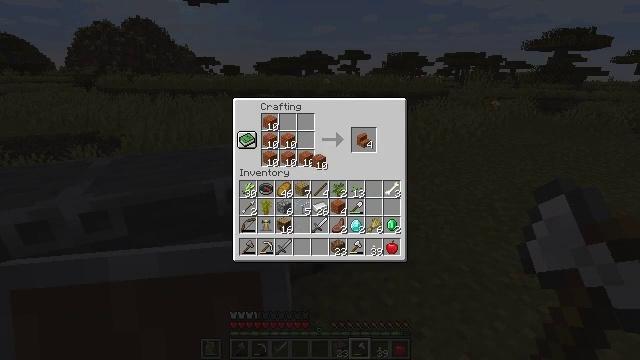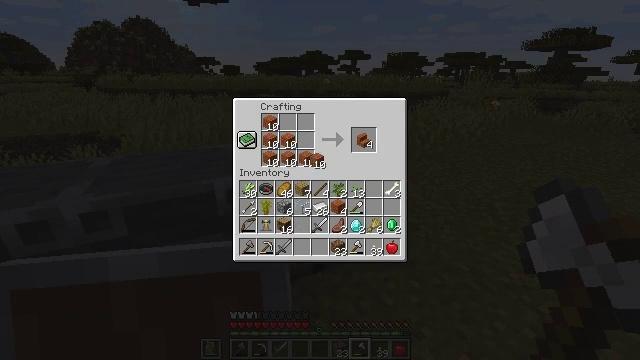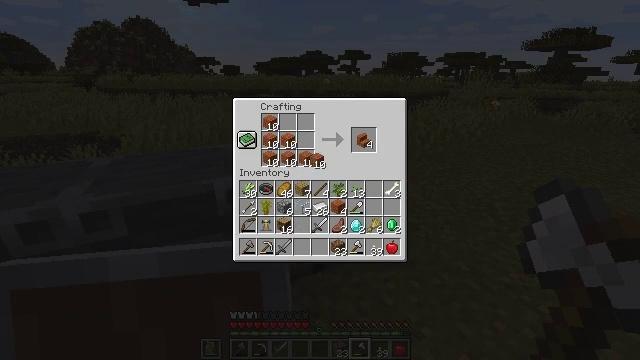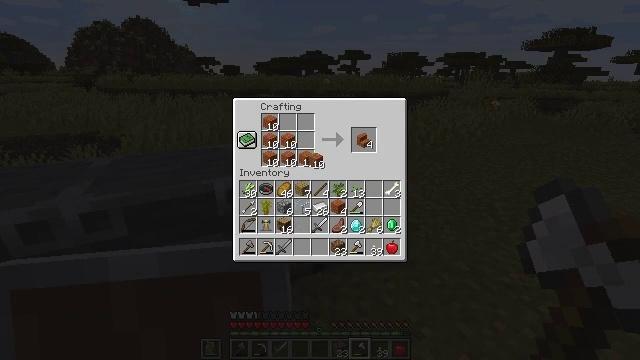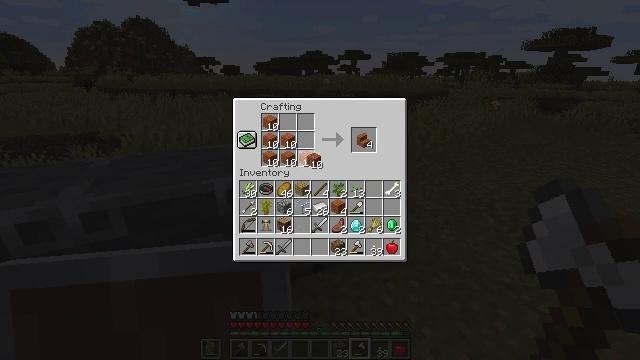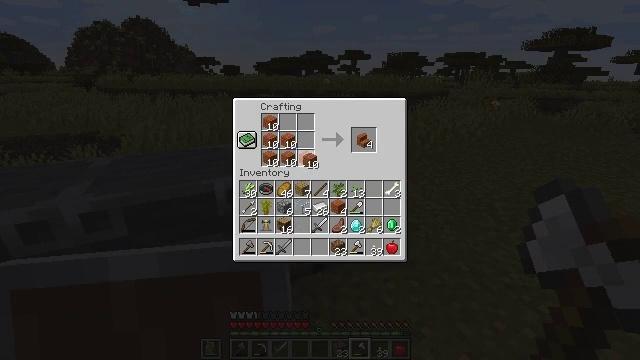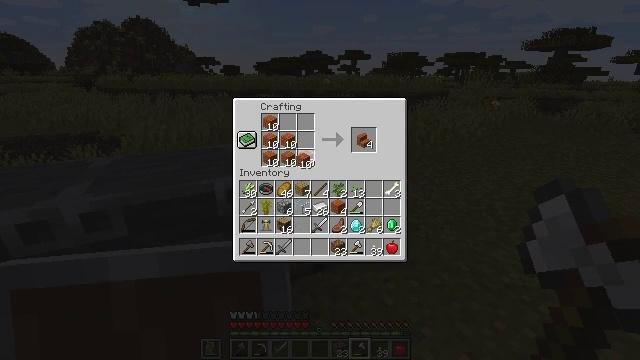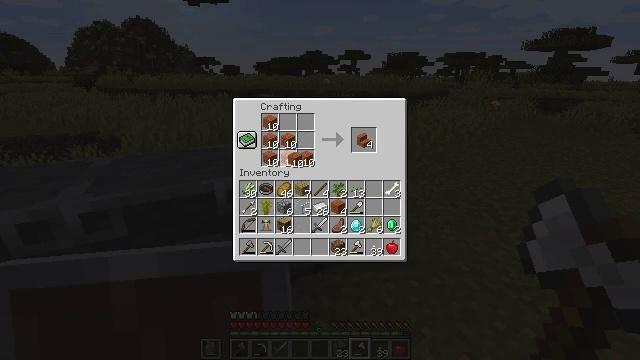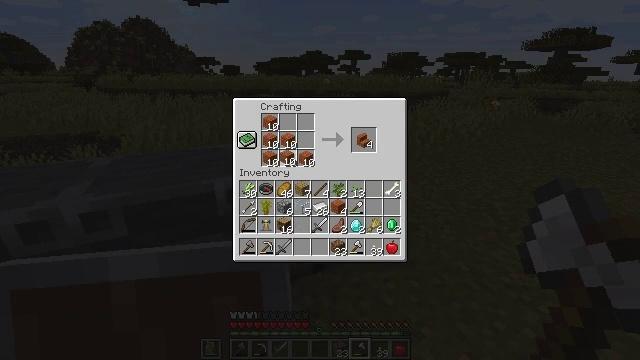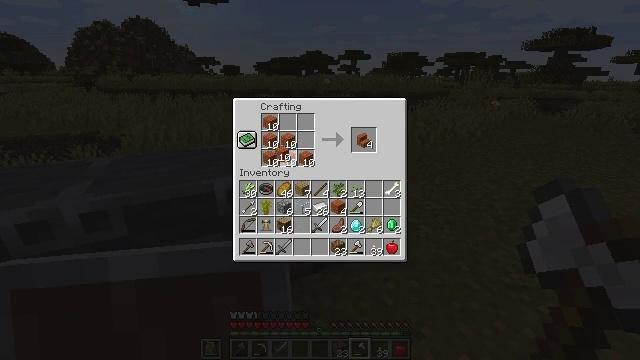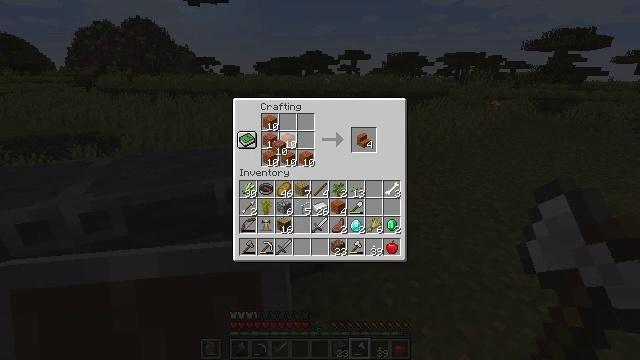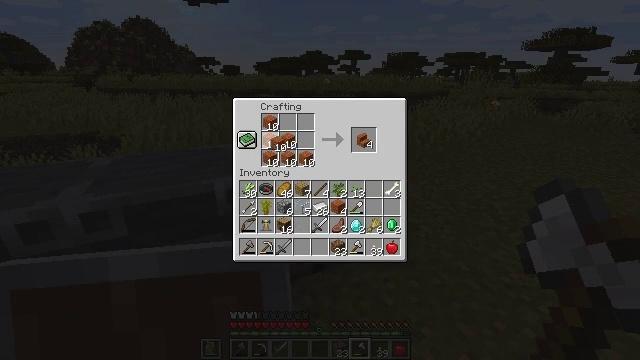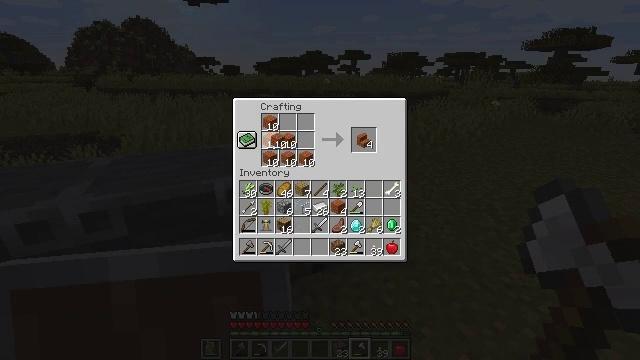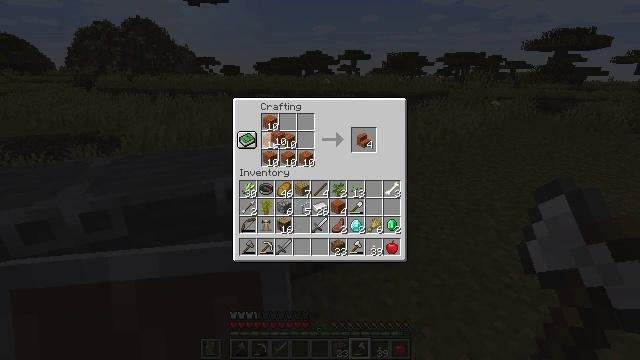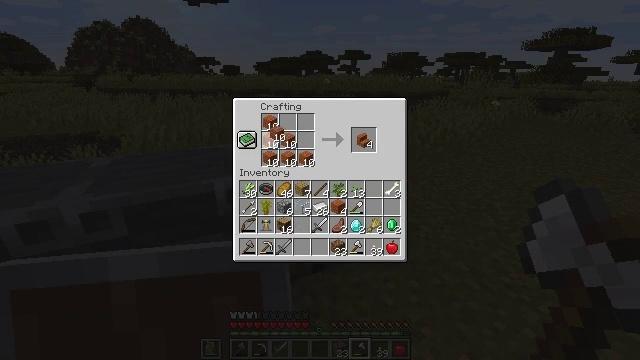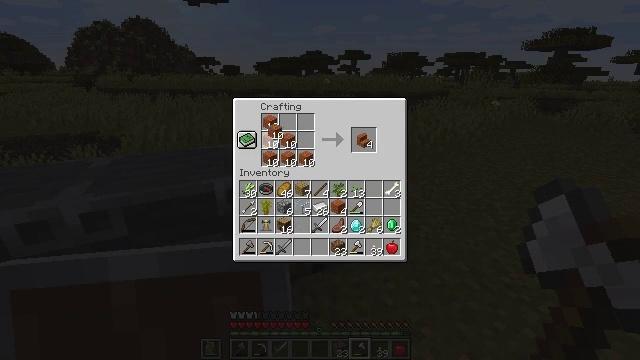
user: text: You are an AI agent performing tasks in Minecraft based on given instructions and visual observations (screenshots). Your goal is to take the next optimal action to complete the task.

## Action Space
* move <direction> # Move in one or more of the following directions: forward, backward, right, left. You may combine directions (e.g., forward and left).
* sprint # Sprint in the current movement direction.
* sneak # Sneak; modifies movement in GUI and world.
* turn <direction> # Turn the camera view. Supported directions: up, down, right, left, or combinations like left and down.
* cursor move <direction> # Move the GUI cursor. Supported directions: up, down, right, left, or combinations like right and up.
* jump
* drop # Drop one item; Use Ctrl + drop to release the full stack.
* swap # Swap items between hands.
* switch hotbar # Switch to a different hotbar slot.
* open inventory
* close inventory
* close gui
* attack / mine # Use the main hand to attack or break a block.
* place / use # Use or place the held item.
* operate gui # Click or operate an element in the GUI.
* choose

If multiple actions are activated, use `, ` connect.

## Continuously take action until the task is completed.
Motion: motion action
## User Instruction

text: Craft some acacia stairs.
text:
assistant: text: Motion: no_op
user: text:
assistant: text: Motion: no_op
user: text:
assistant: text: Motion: operate gui
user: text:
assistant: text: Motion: operate gui
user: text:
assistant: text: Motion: operate gui
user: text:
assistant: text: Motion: cursor move left, operate gui
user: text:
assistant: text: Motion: cursor move left, operate gui
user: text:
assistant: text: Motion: cursor move left, operate gui
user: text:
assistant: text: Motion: operate gui
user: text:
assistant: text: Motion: operate gui
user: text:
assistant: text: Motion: operate gui
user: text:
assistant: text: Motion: operate gui
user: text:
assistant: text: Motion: operate gui
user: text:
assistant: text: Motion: operate gui
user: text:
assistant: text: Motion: operate gui
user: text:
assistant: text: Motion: operate gui
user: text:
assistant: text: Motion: operate gui
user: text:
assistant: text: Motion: operate gui
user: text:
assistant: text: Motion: operate gui
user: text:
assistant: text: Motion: operate gui
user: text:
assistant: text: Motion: operate gui
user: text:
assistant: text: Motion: cursor move down, operate gui
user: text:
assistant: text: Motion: cursor move down, operate gui
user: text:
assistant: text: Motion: cursor move down, operate gui
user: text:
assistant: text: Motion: cursor move right and down, operate gui
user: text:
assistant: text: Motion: operate gui
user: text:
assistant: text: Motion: operate gui
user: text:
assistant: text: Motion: operate gui
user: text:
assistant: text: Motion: operate gui
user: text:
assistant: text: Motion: operate gui